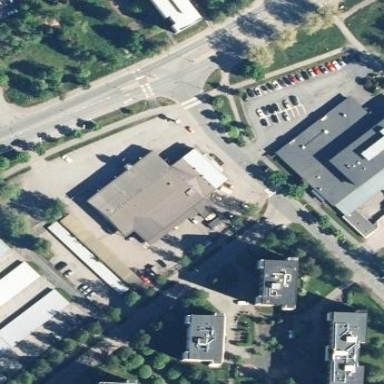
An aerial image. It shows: Commercial building.